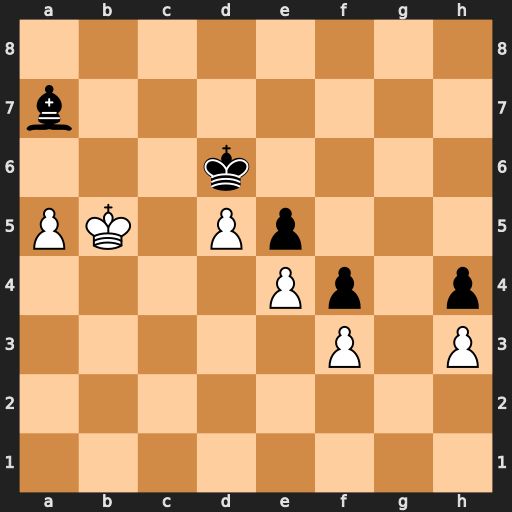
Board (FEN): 8/b7/3k4/PK1Pp3/4Pp1p/5P1P/8/8
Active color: w
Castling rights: -
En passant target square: -
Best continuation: Ka6 Be3 Kb7